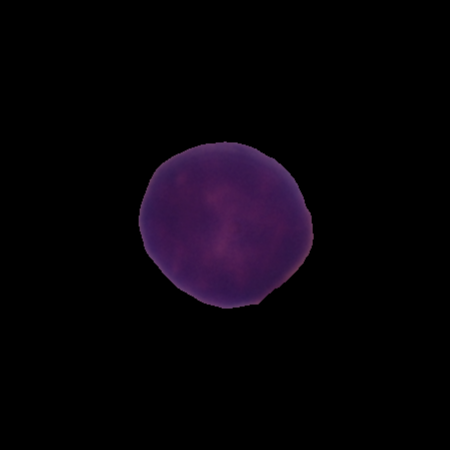
Label: healthy